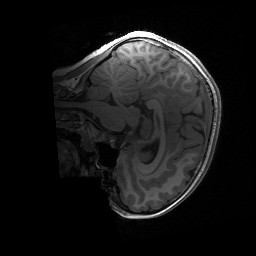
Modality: T1w
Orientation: sagittal
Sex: female
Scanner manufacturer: siemens
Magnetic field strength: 3 T
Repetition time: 1.9 s
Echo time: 0.00243 s